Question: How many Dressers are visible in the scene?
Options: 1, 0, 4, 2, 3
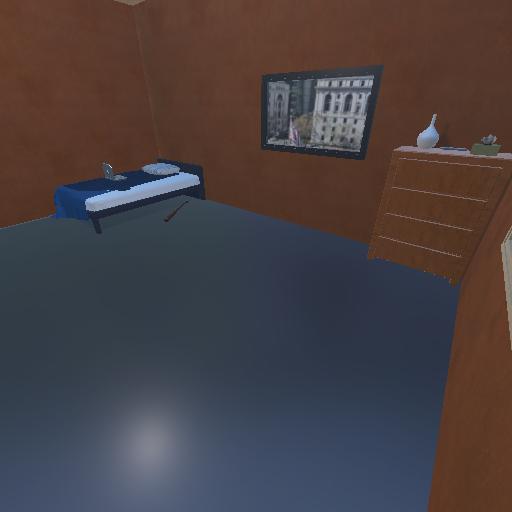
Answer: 1